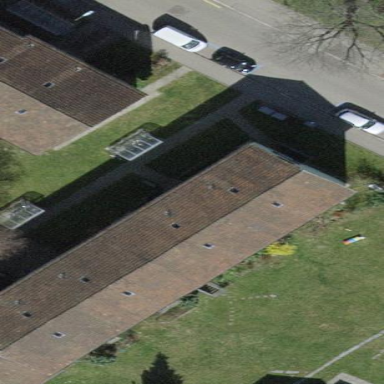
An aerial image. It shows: Building with apartments featuring tiled roof.